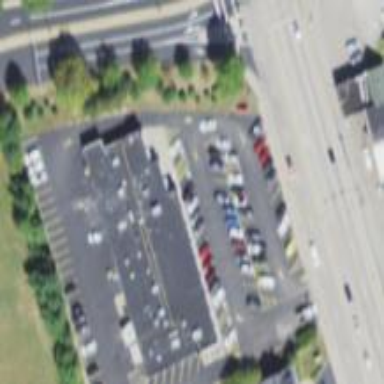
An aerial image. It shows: Retail building.